Breast ultrasound image
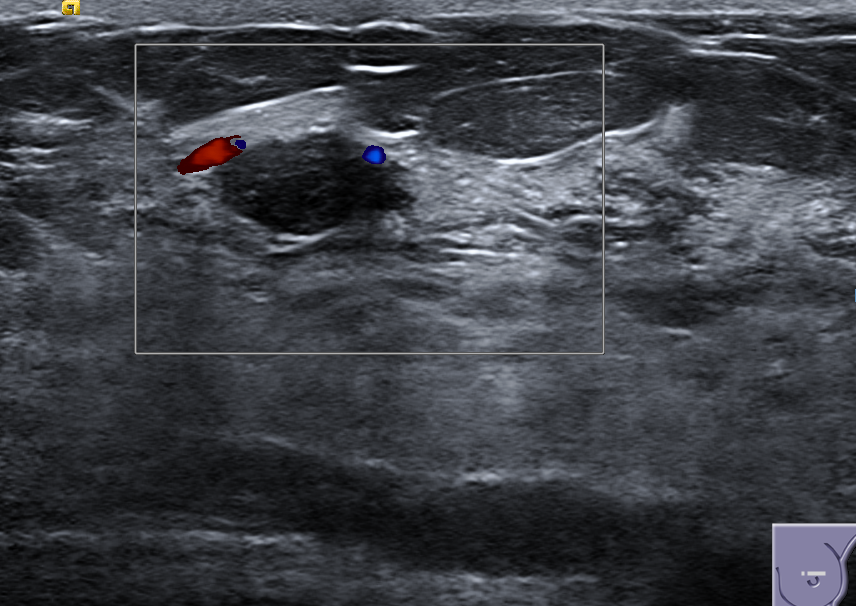
Diagnosis: benign